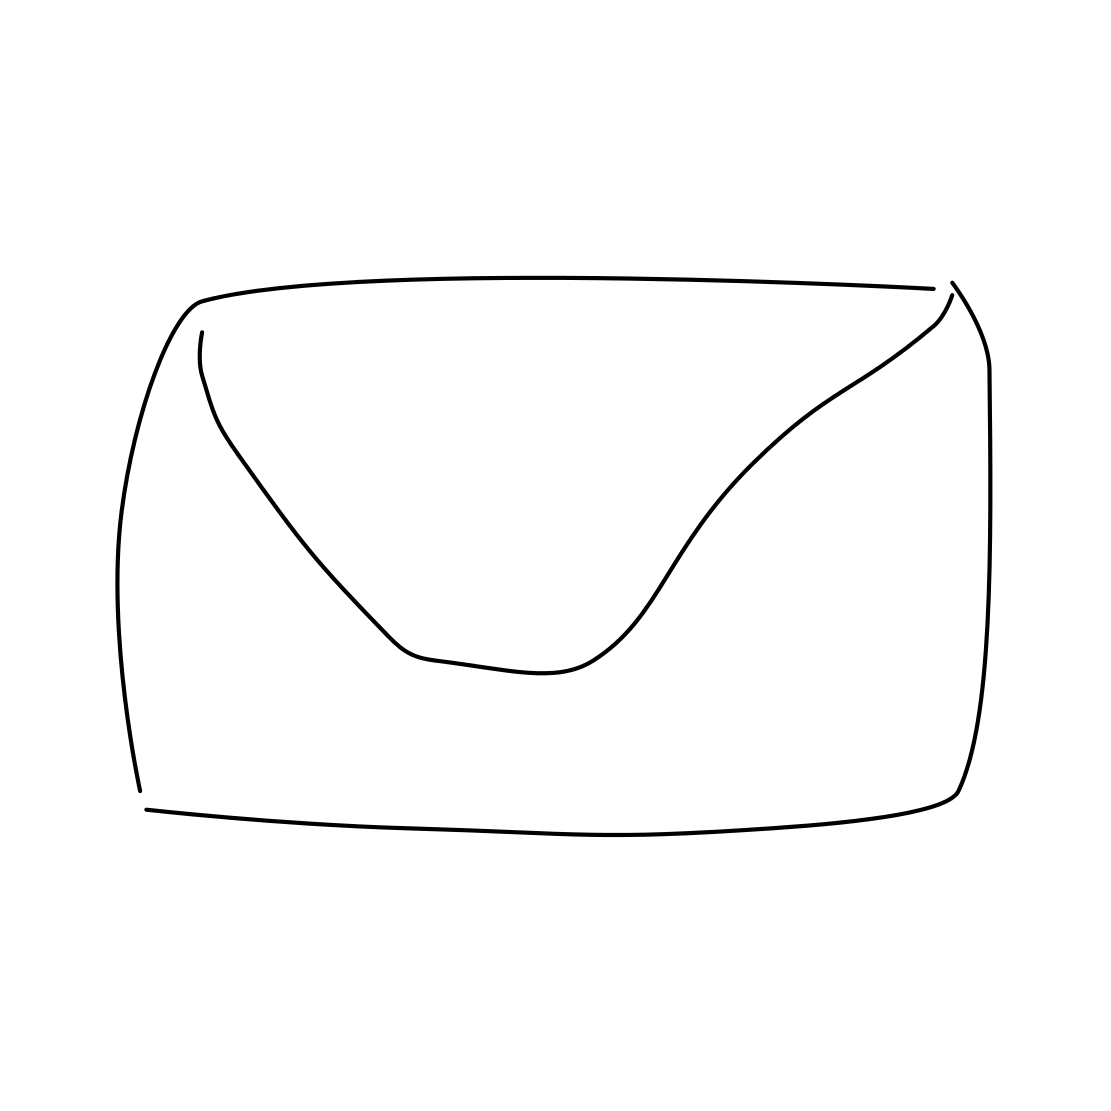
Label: envelope